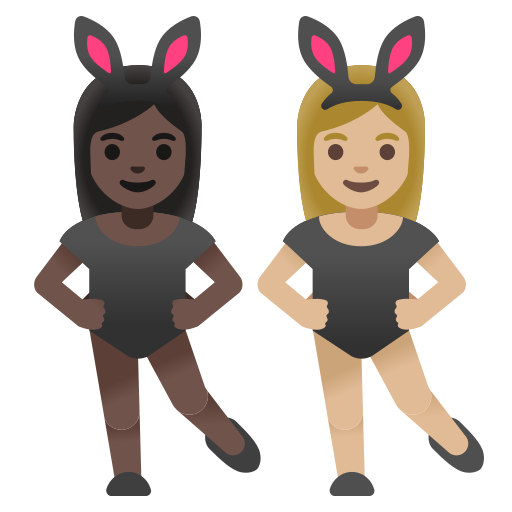
Emoji: 👩🏿‍🐰‍👩🏼